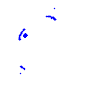
Particle: proton